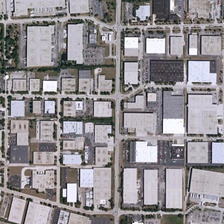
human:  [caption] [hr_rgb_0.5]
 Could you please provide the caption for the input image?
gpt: many buildings are in an industrial area .

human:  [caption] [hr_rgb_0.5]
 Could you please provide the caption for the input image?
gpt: many buildings are in an industrial area .

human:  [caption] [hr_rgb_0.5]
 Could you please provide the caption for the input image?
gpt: many buildings are in an industrial area .

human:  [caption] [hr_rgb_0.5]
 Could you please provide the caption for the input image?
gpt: many buildings are in an industrial area .

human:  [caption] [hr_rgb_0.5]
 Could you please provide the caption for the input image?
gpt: many buildings are in an industrial area .